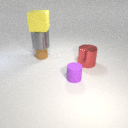
large red metal cylinder to the right of small brown rubber cylinder